Question: Is there any way to current working copy modifications in-place by marking somehow all modified lines. For example NetBeans has the following feature:

In MSVC also, smth like this (not for VCS, but it looks alike):
<URL>
I use vc-mode in Emacs to work with my versioned project. It can compute the full diff ( vc-diff) but it is inconvinient: to browse the diff separately. I want, to know all changed lines, during file-editing sesstion. Is it implemented in some version-control plugin?
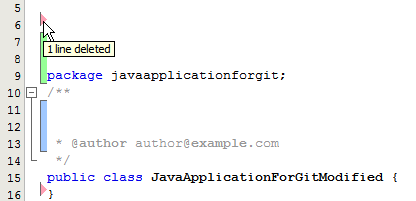
Answer: The <URL> which are more focused on a specific VCS.